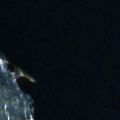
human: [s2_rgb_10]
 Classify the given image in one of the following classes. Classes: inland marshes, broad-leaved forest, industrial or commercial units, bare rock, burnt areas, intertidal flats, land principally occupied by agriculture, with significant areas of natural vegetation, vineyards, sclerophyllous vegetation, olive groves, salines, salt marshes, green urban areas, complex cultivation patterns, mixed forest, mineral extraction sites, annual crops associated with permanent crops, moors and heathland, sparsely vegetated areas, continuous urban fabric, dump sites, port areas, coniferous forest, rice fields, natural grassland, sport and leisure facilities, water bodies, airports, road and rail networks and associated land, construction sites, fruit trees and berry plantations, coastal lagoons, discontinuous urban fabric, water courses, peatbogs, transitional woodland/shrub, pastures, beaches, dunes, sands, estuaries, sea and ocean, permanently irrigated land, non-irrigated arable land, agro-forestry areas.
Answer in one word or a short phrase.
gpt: coniferous forest, water bodies